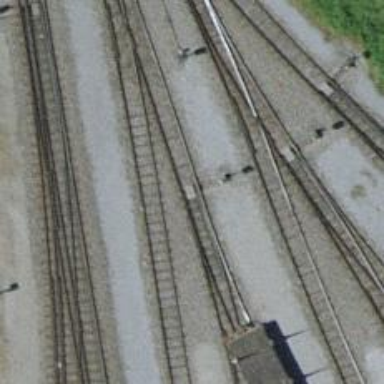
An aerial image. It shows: Railway switch.